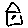
Label: house